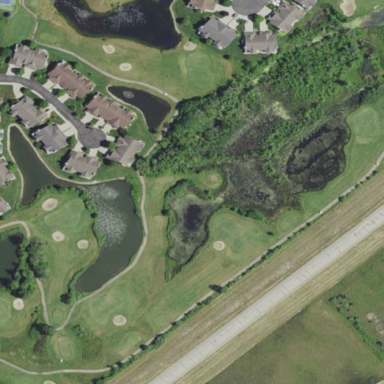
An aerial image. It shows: Golf course.